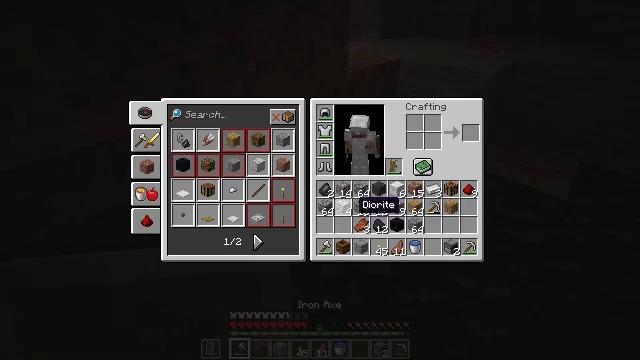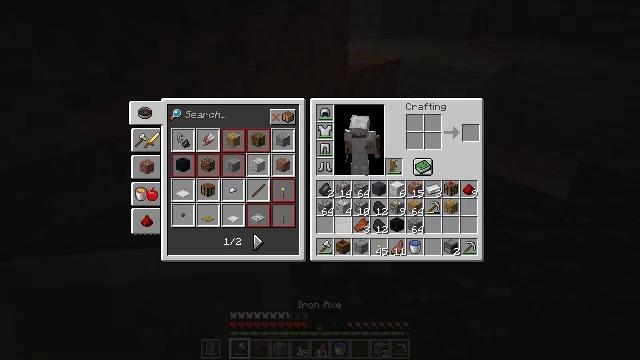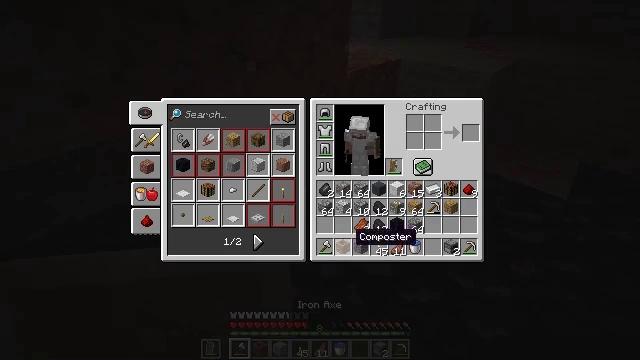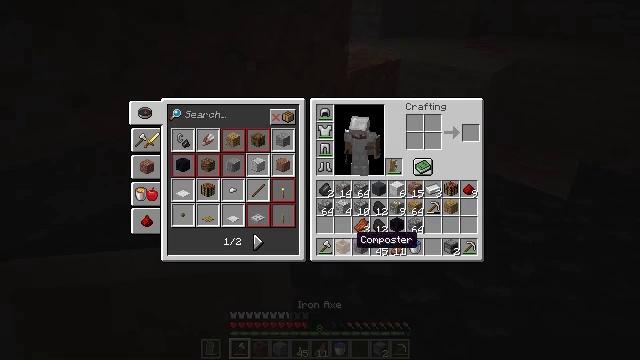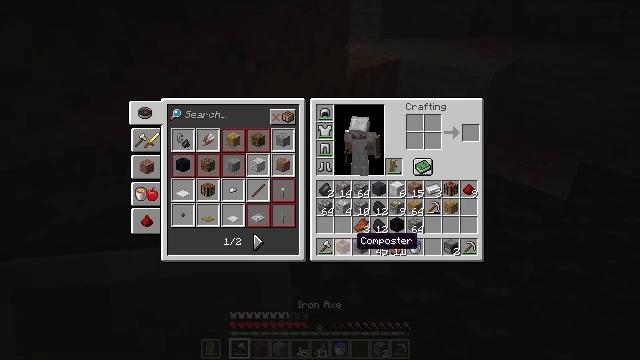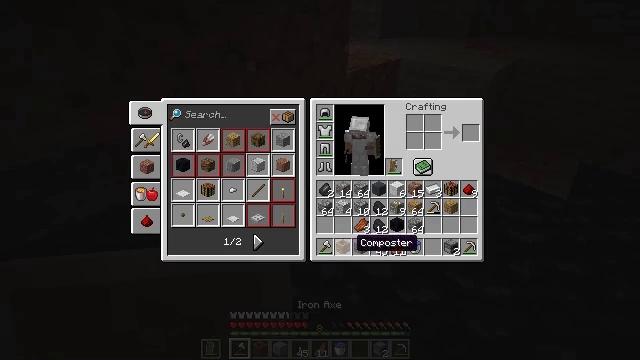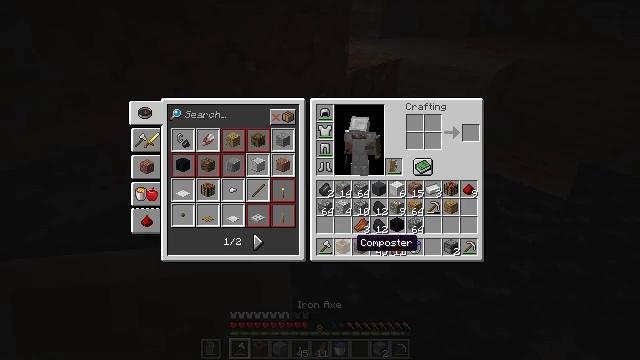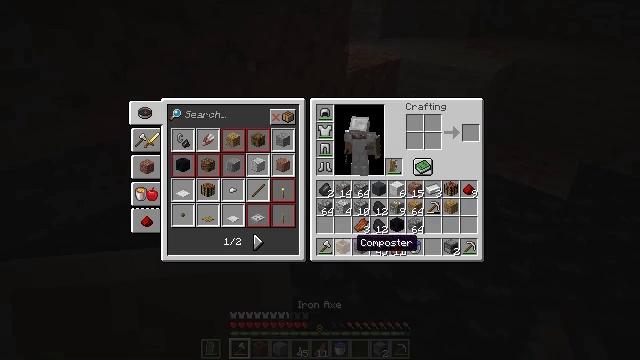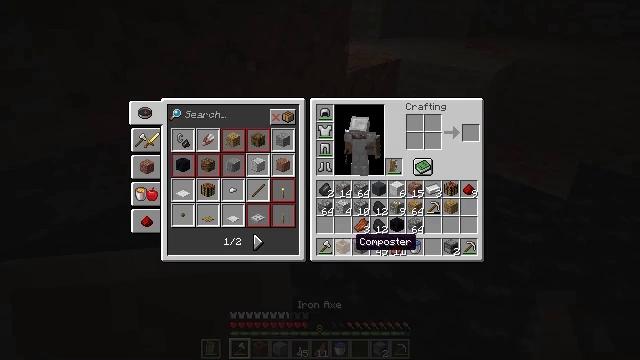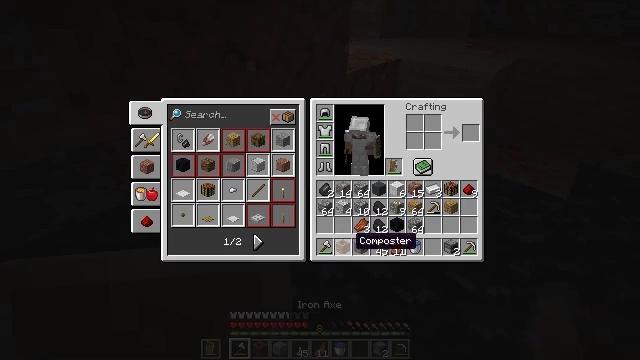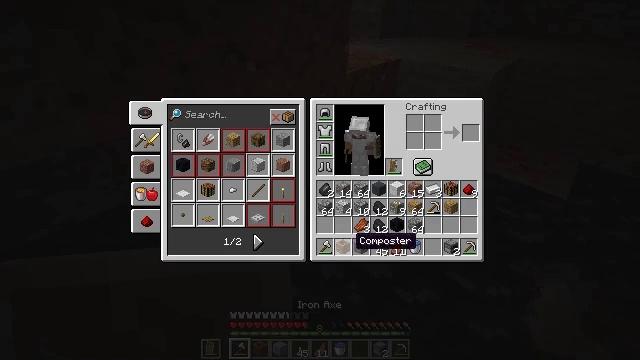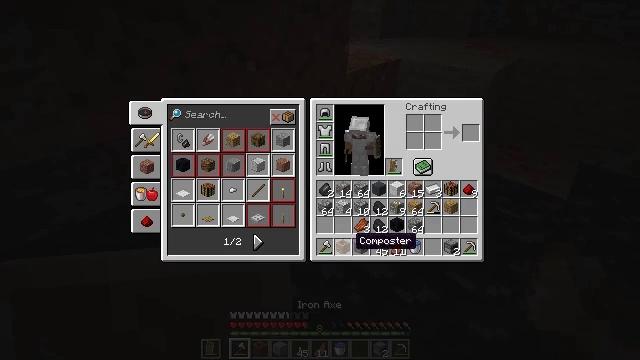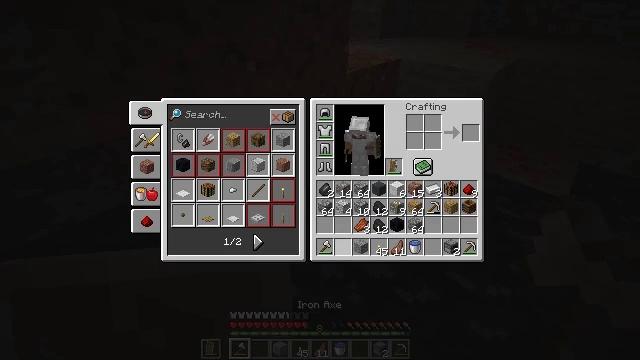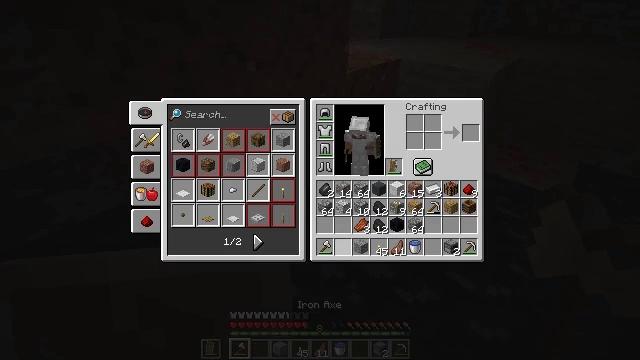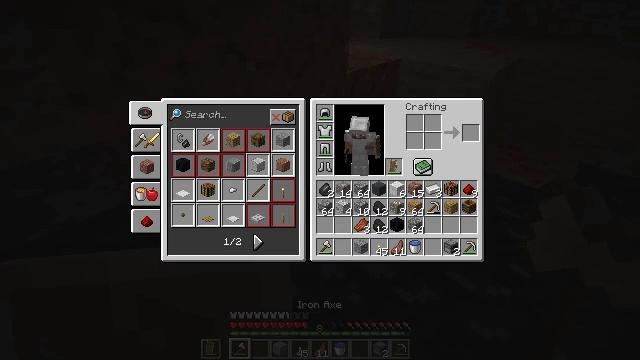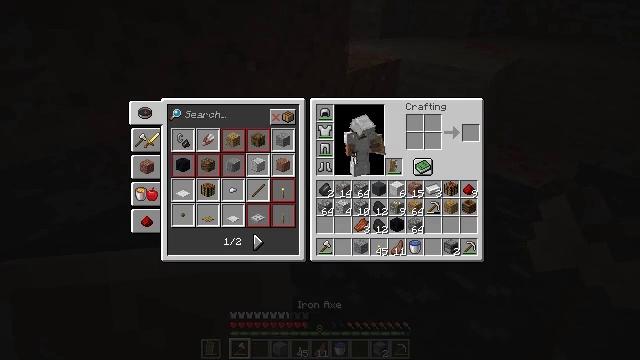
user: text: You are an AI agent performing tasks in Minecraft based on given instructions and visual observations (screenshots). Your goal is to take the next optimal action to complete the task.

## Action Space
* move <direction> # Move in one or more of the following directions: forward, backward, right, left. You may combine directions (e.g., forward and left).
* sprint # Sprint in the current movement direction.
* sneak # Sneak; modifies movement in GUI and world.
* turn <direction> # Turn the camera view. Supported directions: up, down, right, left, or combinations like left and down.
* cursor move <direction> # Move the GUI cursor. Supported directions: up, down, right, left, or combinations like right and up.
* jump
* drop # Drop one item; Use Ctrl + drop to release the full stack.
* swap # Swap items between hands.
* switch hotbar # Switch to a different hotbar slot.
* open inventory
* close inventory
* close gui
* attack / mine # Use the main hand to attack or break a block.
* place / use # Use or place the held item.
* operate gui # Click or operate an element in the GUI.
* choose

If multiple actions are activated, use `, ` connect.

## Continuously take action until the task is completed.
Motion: motion action
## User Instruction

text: Use a pickaxe to gather granite.
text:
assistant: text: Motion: sneak, cursor move down
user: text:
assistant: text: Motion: sneak, cursor move down
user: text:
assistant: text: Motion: sneak
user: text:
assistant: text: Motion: sneak
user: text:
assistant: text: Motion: sneak
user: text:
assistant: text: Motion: sneak
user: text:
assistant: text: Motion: sneak
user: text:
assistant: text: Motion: sneak
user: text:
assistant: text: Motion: sneak
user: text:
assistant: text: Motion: sneak
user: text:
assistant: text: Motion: sneak
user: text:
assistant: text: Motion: sneak, operate gui
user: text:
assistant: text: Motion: sneak, operate gui
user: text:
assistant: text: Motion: sneak, cursor move right and up
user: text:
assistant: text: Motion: sneak, cursor move right
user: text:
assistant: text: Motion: sneak
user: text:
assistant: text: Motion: sneak
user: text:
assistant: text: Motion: sneak, cursor move left
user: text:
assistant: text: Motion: sneak, cursor move left
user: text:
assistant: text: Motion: sneak
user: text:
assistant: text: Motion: sneak, cursor move left and up
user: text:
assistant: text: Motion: sneak
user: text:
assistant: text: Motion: sneak
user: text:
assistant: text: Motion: sneak
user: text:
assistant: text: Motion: sneak
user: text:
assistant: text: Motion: sneak
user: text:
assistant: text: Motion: sneak
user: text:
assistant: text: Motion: sneak
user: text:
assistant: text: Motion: sneak
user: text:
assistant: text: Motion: sneak, operate gui